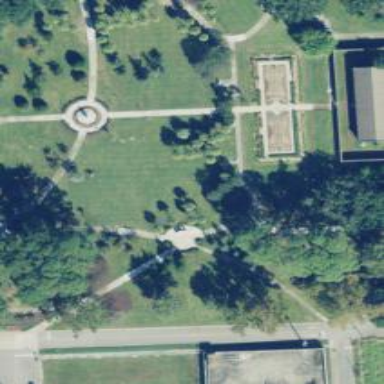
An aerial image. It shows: Memorial site with historic significance.